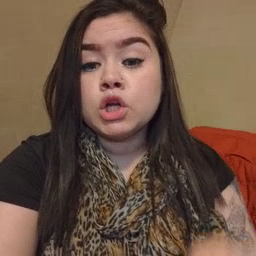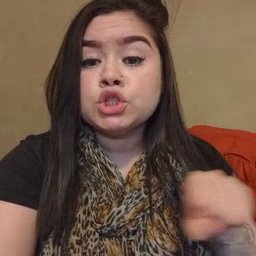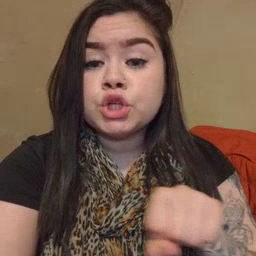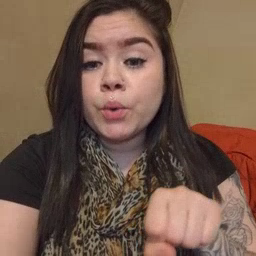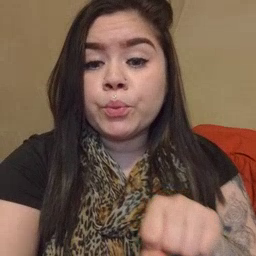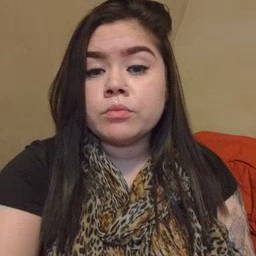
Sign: shoe